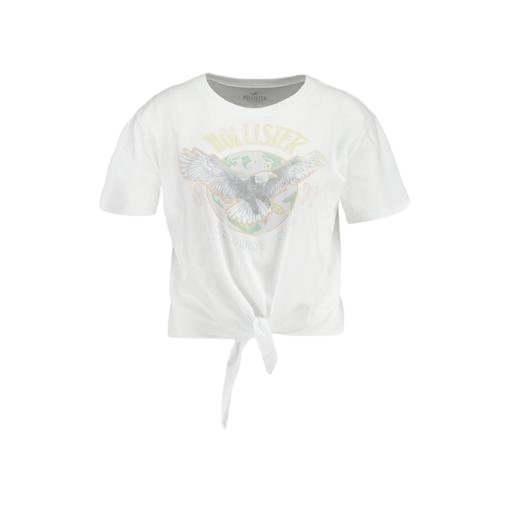
t-shirt twist graphic, white robin t-shirt, white melrose t-shirt, white background